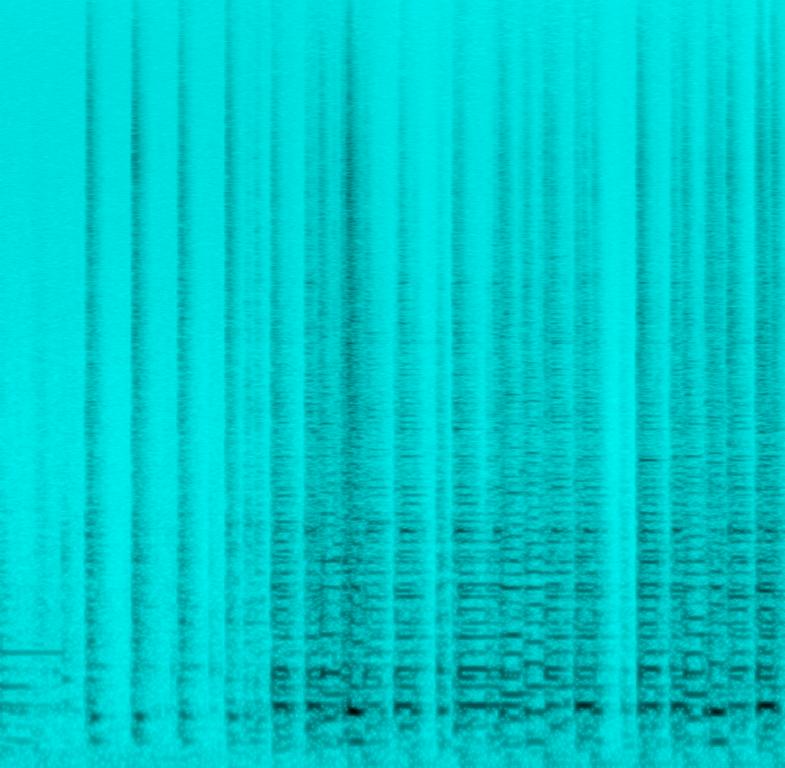
The low quality recording features a cover of a rock song that consists of repetitive acoustic rhythm guitars chord progressions. The progression is played a bit sloppy and the recording is noisy.